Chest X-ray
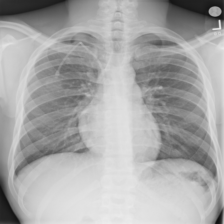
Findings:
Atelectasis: negative
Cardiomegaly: negative
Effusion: negative
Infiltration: negative
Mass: negative
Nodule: negative
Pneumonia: negative
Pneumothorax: negative
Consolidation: negative
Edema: negative
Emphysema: negative
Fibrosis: negative
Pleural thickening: negative
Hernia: negative